Question: I'm getting a weird ActionBar behavior. Within my ActionBar I have a TextView, that adds words to a ListView, a Delete button, that deletes everything and a SearchView, that filters my ListView. The thing is when I start my app I can add words, delete them and use SearchView. But after using SearchView I cannot add words and delete them, only after I completely restart my app. Please help me figure this out, I spent many hours but no luck.
Here's the screenshot:

Here's my code:
'''
public class MainActivity extends AppCompatActivity {
ListView listView;
ArrayList<String> arraylist;
ArrayAdapter<String> adapter;
@Override
protected void onCreate(Bundle savedInstanceState) {
super.onCreate(savedInstanceState);
setContentView(R.layout.activity_main);
arraylist = new ArrayList<String>();
adapter = new ArrayAdapter(this, android.R.layout.simple_list_item_1, arraylist);
listView = (ListView) findViewById(R.id.listView);
listView.setAdapter(adapter);
}
@Override
public boolean onCreateOptionsMenu(Menu menu) {
/** Create an option menu from res/menu/items.xml */
getMenuInflater().inflate(R.menu.main_menu, menu);
/** Get the action view of the menu item whose id is search */
View v = (View) menu.findItem(R.id.action_submit).getActionView();
/** Get the edit text from the action view */
final EditText txtSearch = (EditText) v.findViewById(R.id.editText);
final Button button = (Button) v.findViewById(R.id.buttonSave);
/** Setting an action listener */
button.setOnClickListener(new View.OnClickListener() {
@Override
public void onClick(View v) {
arraylist.add(txtSearch.getText().toString());
adapter.notifyDataSetChanged();
}
});
MenuItem pinMenuItem = menu.findItem(R.id.delete_all);
pinMenuItem.setOnMenuItemClickListener(new MenuItem.OnMenuItemClickListener() {
@Override
public boolean onMenuItemClick(MenuItem item) {
arraylist.clear();
adapter.notifyDataSetChanged();
return true;
}
});
MenuItem ourSearchItem = menu.findItem(R.id.menu_item_search);
SearchView sv = (SearchView) ourSearchItem.getActionView();
sv.setOnQueryTextListener(new SearchView.OnQueryTextListener() {
@Override
public boolean onQueryTextSubmit(String query) {
return false;
}
@Override
public boolean onQueryTextChange(String newText) {
adapter.getFilter().filter(newText);
if (Arrays.asList(arraylist).contains(newText)){
Toast.makeText(getApplicationContext(), "This word is in the list", Toast.LENGTH_SHORT).show();
}
return false;
}
});
return super.onCreateOptionsMenu(menu);
}
}
'''
'main_menu.xml':
'''
<?xml version="1.0" encoding="utf-8"?>
<menu xmlns:android="http://schemas.android.com/apk/res/android"
xmlns:app="http://schemas.android.com/apk/res-auto">
<item
android:id="@+id/action_submit"
app:actionLayout="@layout/add_layout"
app:showAsAction="ifRoom|collapseActionView"
android:title="Add"
android:icon="@drawable/ic_action_content_add"/>
<item
android:id="@+id/delete_all"
android:title="Delete all"
app:showAsAction="always"
android:icon="@drawable/ic_action_action_delete"
/>
<item
app:showAsAction="ifRoom|collapseActionView"
android:icon="@drawable/ic_action_action_pageview"
android:id="@+id/menu_item_search"
app:actionViewClass="android.widget.SearchView"
android:title="Search"
android:iconifiedByDefault="true"/>
</menu>
'''
'add_layout.xml':
'''
<?xml version="1.0" encoding="utf-8"?>
<RelativeLayout xmlns:android="http://schemas.android.com/apk/res/android"
android:orientation="vertical" android:layout_width="match_parent"
android:layout_height="match_parent"
android:clickable="true">
<EditText
android:layout_width="match_parent"
android:layout_height="wrap_content"
android:id="@+id/editText"
android:layout_toRightOf="@+id/buttonSave"
android:layout_toEndOf="@+id/buttonSave" />
<Button
android:layout_width="wrap_content"
android:layout_height="wrap_content"
android:text="Save"
android:id="@+id/buttonSave"
android:layout_alignBottom="@+id/editText" />
</RelativeLayout>
'''
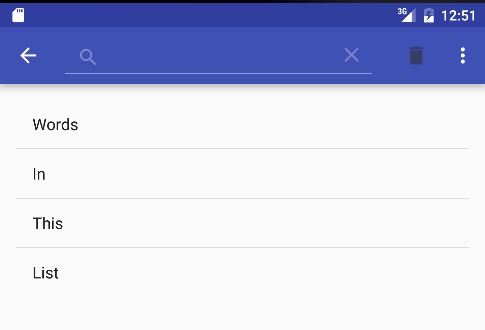
Answer: Did a refactoring of my code, set all the variables to be class variables and also made them private(but it's not so important, just a good practice). Now everything works.